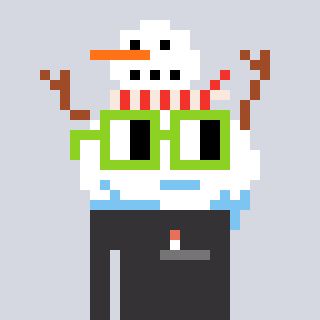
a pixel art character with square light green glasses, a snowman-shaped head and a grayscale-colored body on a cool background